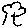
Label: tree